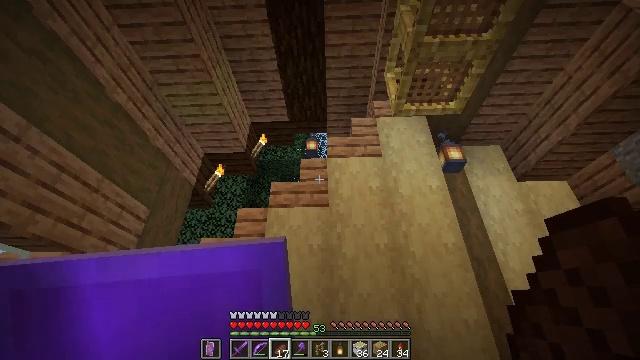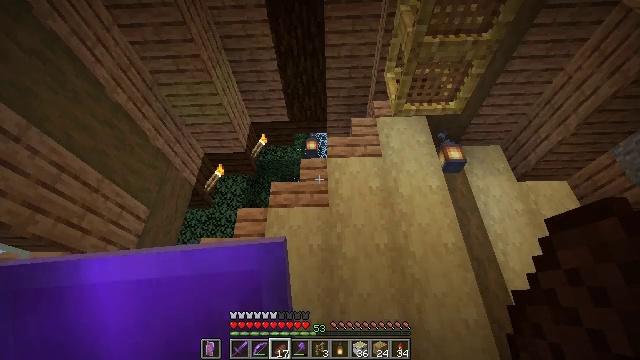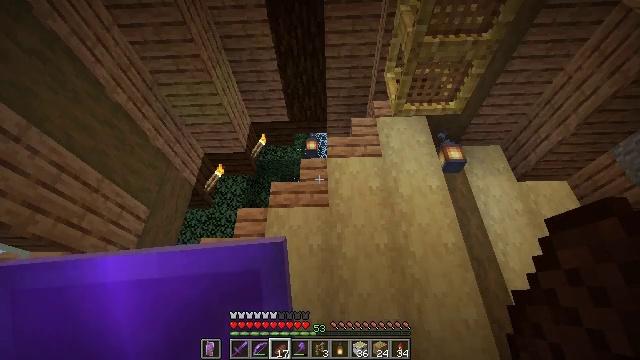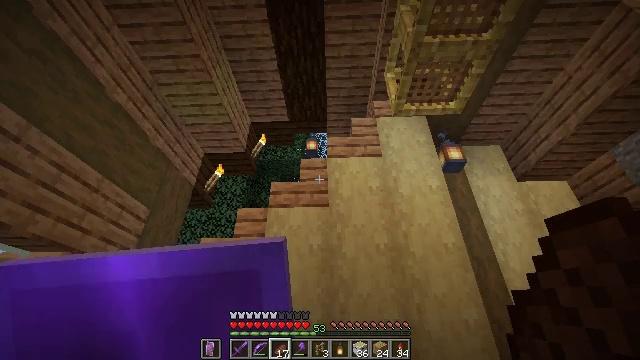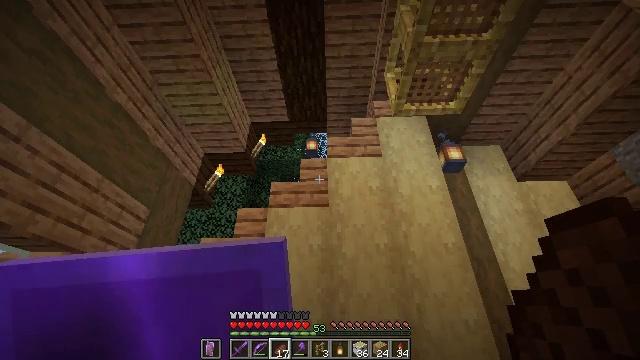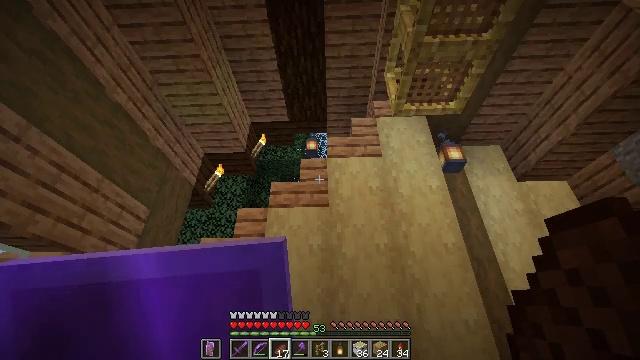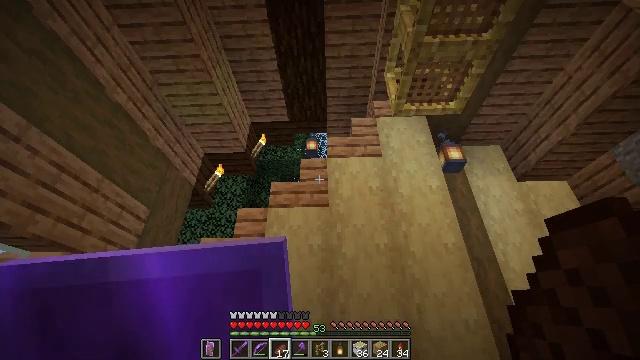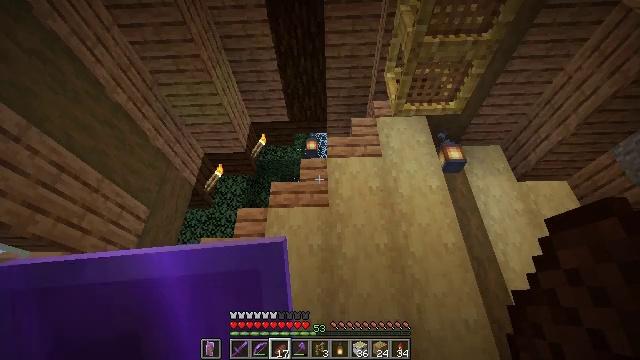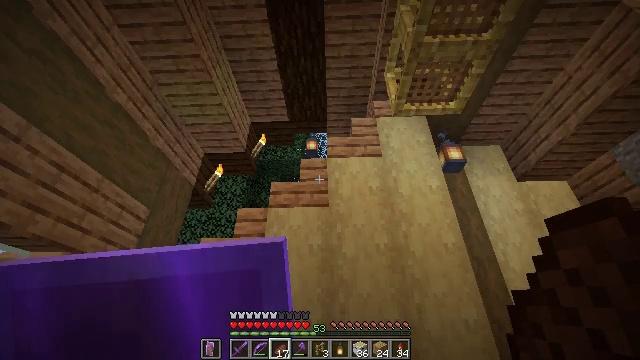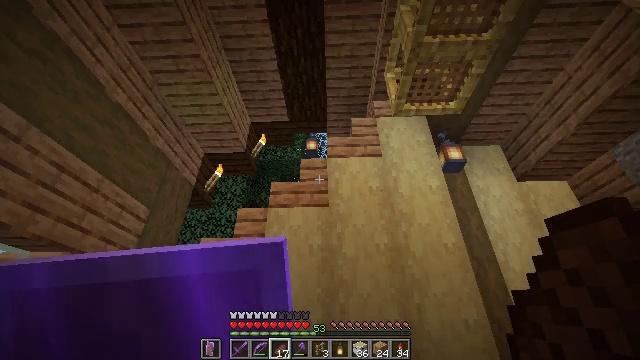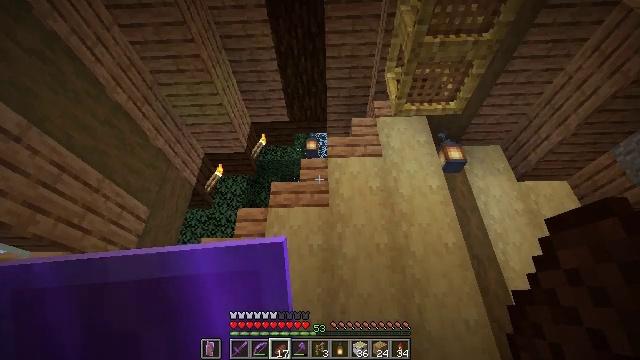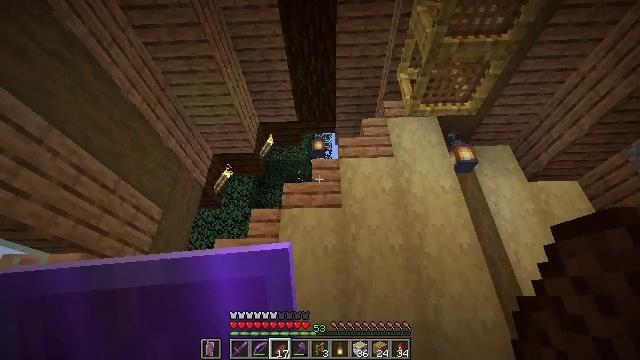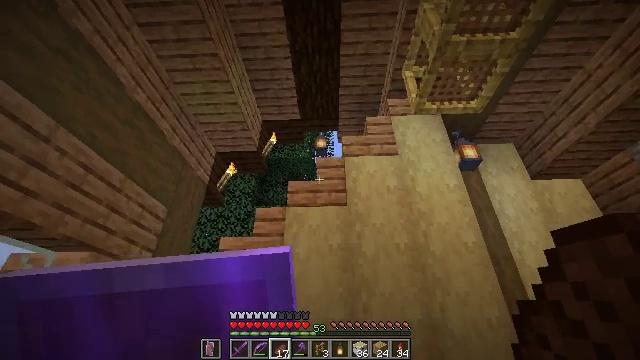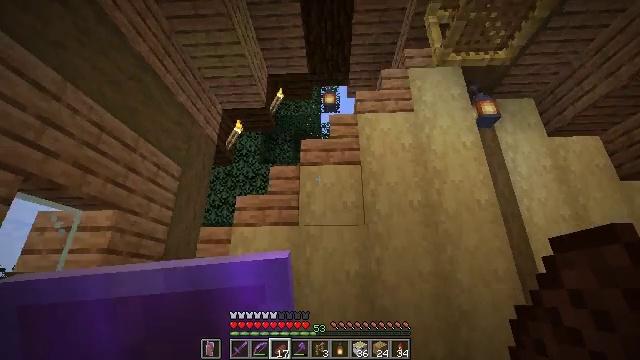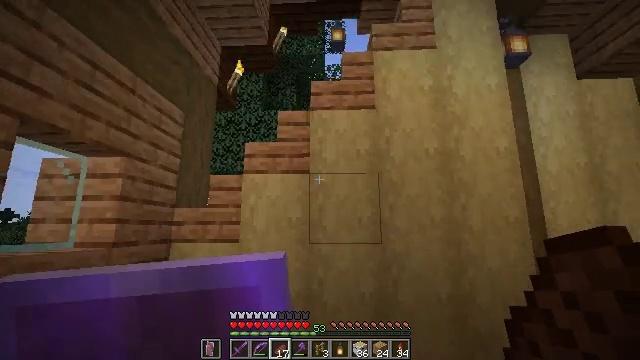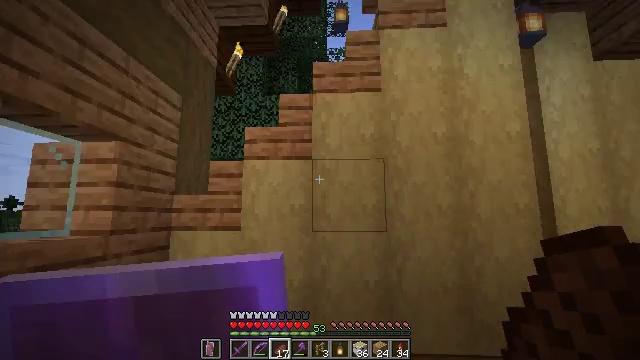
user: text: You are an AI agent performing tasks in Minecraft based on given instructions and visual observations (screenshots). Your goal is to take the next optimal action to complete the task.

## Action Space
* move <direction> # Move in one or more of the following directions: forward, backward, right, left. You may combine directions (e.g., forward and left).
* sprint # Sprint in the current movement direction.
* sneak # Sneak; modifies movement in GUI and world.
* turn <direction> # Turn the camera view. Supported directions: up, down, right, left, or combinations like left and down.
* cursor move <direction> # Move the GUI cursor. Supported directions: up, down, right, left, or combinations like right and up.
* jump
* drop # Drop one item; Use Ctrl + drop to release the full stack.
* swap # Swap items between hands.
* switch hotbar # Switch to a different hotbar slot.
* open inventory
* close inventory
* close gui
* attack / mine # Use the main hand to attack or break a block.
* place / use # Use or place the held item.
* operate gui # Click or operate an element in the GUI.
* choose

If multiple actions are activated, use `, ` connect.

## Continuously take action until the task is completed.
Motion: motion action
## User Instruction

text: Harvest the stripped birch log.
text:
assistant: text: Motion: no_op
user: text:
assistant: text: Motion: no_op
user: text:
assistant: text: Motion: no_op
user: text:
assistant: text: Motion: no_op
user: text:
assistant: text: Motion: no_op
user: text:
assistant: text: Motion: no_op
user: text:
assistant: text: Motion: no_op
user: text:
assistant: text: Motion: no_op
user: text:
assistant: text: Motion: no_op
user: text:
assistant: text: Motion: move left
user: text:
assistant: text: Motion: move left
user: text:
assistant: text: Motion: move left
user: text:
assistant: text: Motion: move forward and move left, turn down
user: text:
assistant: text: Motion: move forward and move left, turn down
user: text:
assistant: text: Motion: move forward, turn down
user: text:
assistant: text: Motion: move forward
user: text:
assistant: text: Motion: move forward
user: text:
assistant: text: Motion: move forward
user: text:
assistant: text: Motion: move forward
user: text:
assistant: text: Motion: move forward
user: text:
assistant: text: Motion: no_op
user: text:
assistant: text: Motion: no_op
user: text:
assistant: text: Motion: no_op
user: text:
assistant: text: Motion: no_op
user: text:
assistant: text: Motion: no_op
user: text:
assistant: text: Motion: no_op
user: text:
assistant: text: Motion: turn left
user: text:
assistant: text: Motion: turn left
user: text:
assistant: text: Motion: turn left
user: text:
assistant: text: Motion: turn left